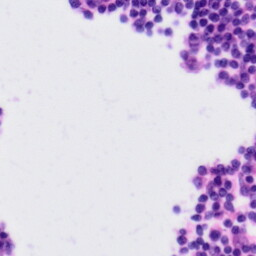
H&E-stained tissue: Tonsil